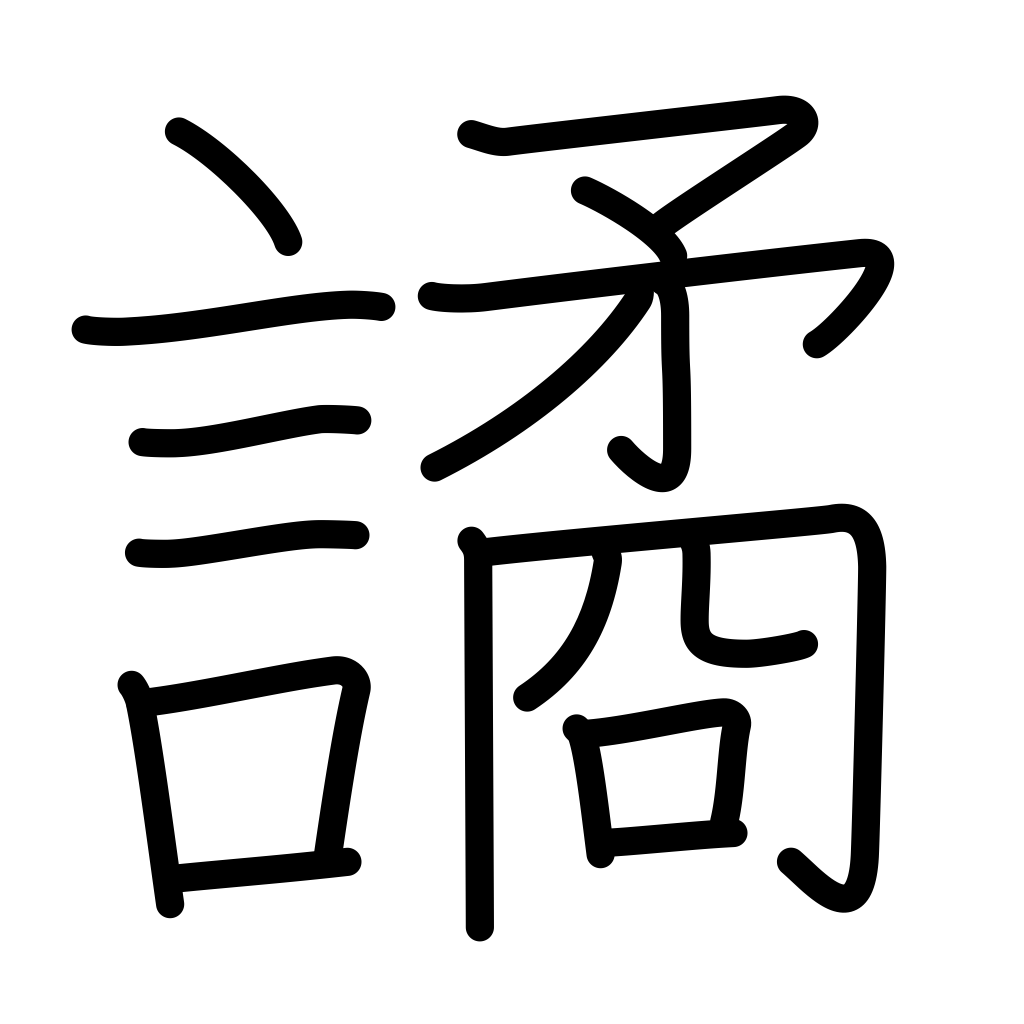
Meaning: deceive